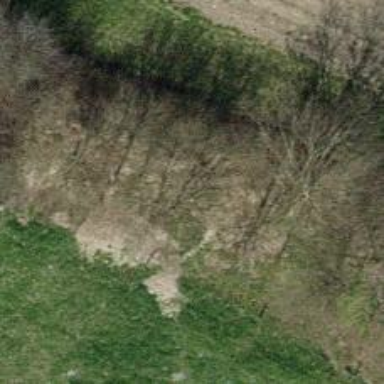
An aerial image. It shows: Row of trees in natural setting.